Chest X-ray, PA view. Patient: 81 years old, sex M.
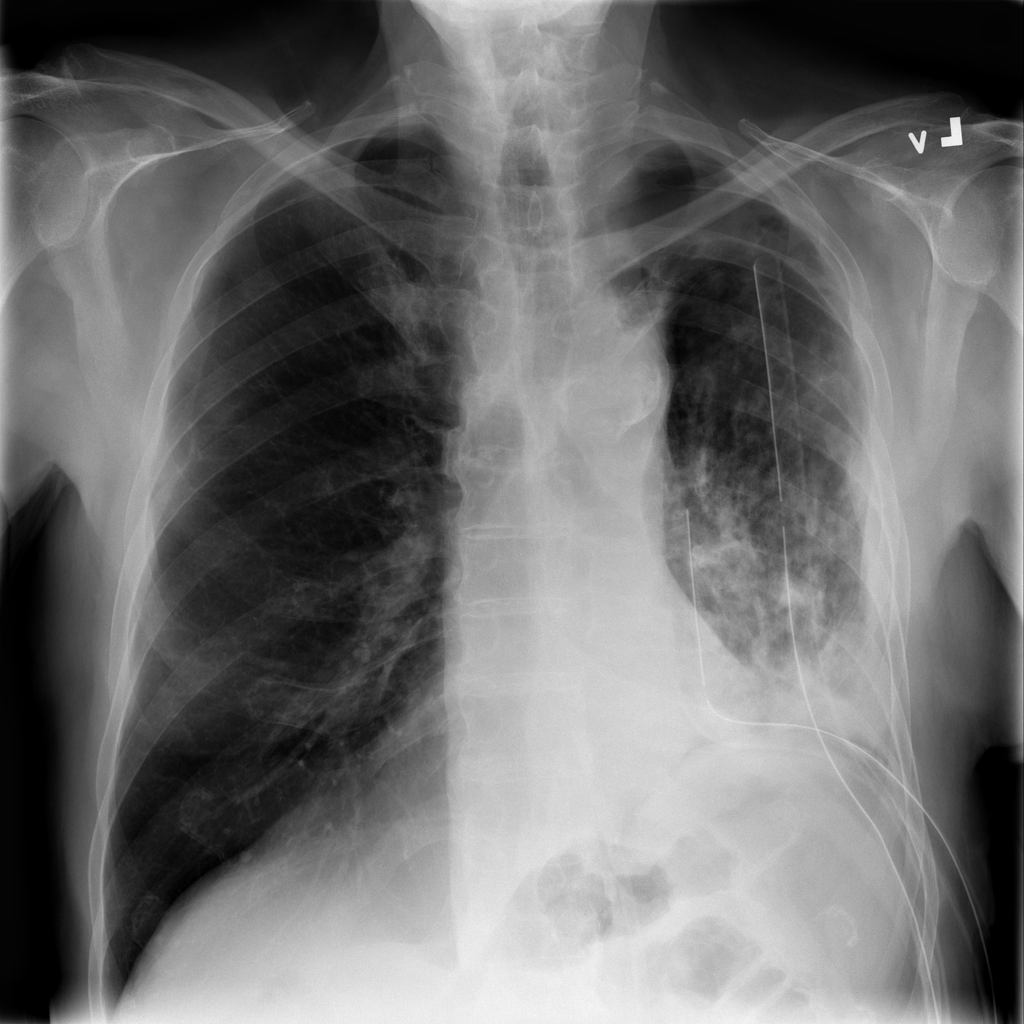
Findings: Pneumothorax